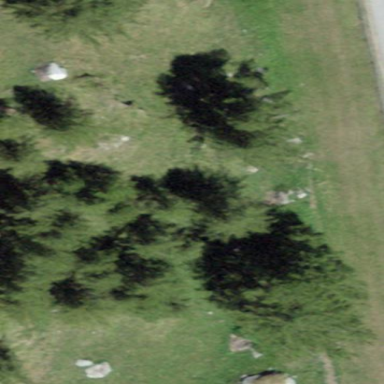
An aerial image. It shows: Forest with needle-leaved trees.